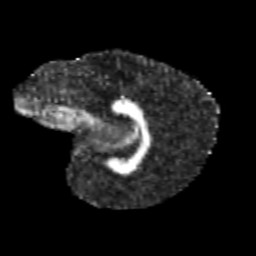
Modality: FA
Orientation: sagittal
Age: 9
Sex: female
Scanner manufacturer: siemens
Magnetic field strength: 3 T
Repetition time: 3.8 s
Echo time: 0.07 s